Interaction volume radius: 5 \u00c5
Interaction volume height: 45 \u00c5
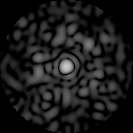
Disorder parameter: 0.8517